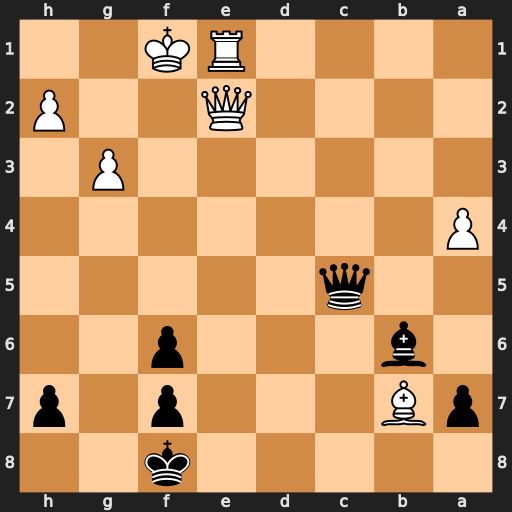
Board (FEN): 5k2/pB3p1p/1b3p2/2q5/P7/6P1/4Q2P/4RK2
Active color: b
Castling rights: -
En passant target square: -
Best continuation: Qg1#